Field crop: maize
Growth stage: 2
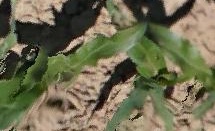
Species: maize